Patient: sex F, age 62
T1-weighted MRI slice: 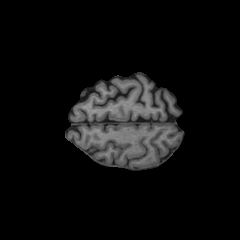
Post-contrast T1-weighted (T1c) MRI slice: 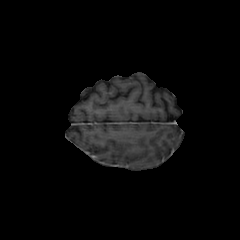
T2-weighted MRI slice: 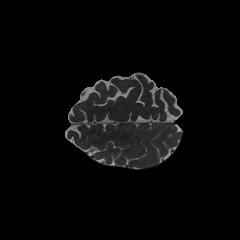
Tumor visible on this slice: no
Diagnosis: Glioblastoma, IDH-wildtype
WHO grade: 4